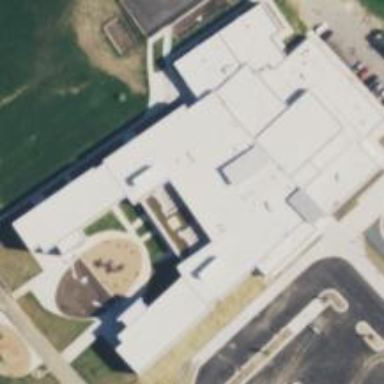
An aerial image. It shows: School building.